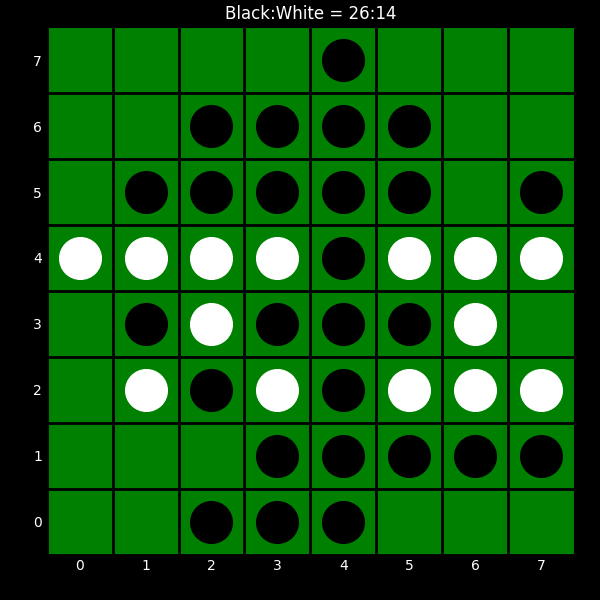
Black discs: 26
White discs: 14